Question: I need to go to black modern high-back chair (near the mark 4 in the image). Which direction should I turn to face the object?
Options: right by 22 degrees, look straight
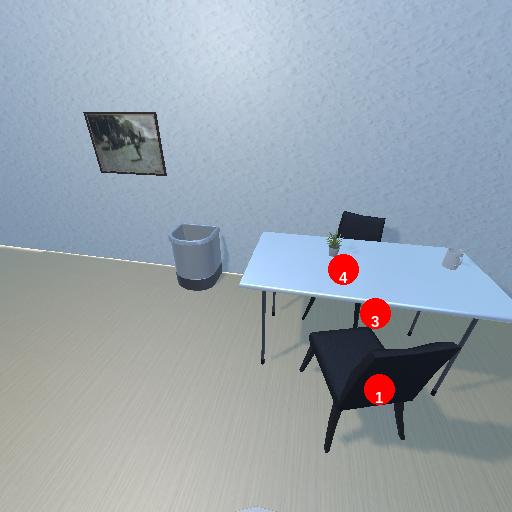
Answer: right by 22 degrees